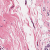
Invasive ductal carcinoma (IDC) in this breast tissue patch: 0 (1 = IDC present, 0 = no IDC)